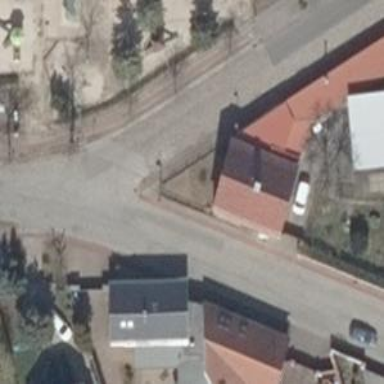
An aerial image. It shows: Secondary road with asphalt surface and sidewalks on both sides.